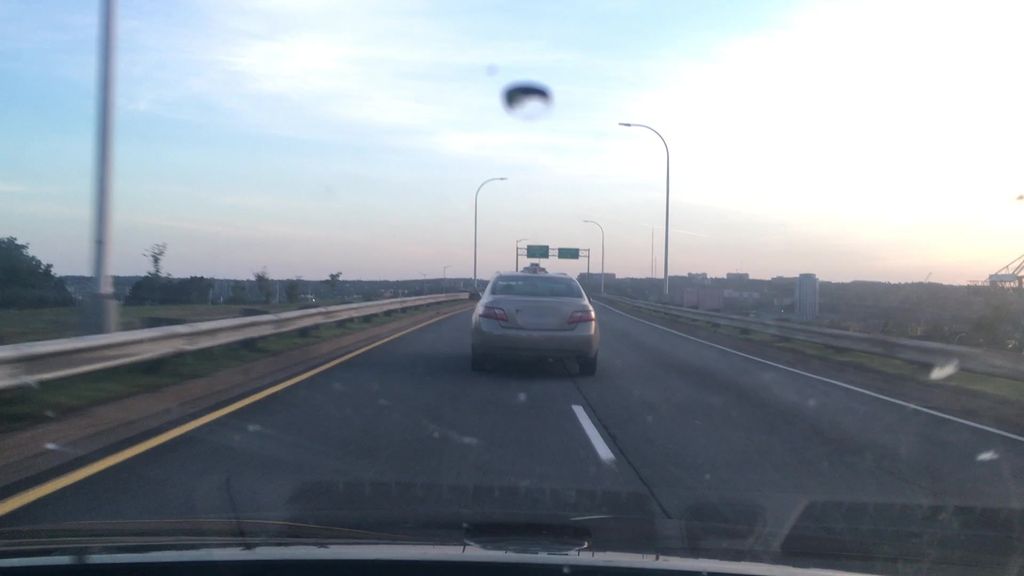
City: halifax